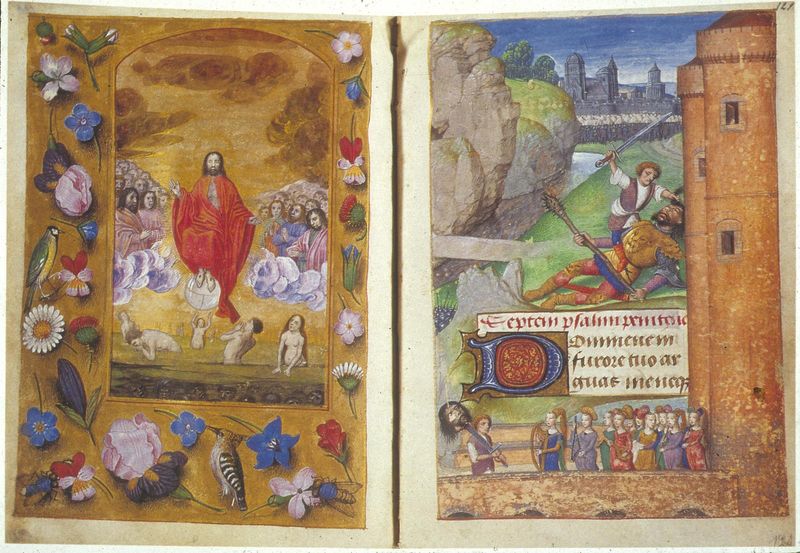
Titel: Stundenb. Ph. v. Cleve?
Institution: Wien, Österreichische Nationalbibliothek
Schlagwörter: akt, berg, blau, felsen, gruppe, himmel, nackt, vogel, wasser, wolken, fluss, frauen, grün, landschaft, menschen, stadt, blumen, braun, männer, weiss, blüten, haus, rot, masse, bibel, steine, tod, tot, vögel, gold, rosa, turm, schrift, berge, gebirge, schlacht, buch, burg, seite, illustration, schwert, text, buchstabe, buchstaben, soldat, initiale, volk, insekten, ritter, wappen, leben, christus, grab, jesus, jüngstes gericht, mittelalter, krieger, jünger, keule, auferstehung, weltkugel, buchmalerei, pantokrator, morgenstern, koampf